Question: I am new in JavaScript and I didn't know how I am getting this error ? I upload my site but I am not able to open my site in any mobile. I think this must be responsive error

That's my code where I having error:
'''
$('#bookNow').live('click', function(){
$('#PU_type').val() == '') {
myRedAlert('Submit Booking', 'Please select pickup location.');
return false;
}
'''
I don't know what is the problem and also I am using the jQuery library
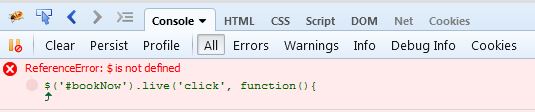
Answer: ## Some Kind of a Standard implemention of jQuery
<URL>
HTML:
'''
<script src="//ajax.googleapis.com/ajax/libs/jquery/1.11.1/jquery.min.js"></script>
<script>
window.jQuery || document.write('<script src="path/to/your/local/fallbackversion/jquery-1.11.1.min.js"><\/script>')
</script>
<script src="path/to/your/application.js"></script>
</body>
'''
And the content of your "path/to/your/application.js" is wrapped into:
'''
(function( window, document, $ ) {
// do your function definitions and whatever doesn't need the document to be ready event
$(function() { // document ready
// do your stuff on the DOM
});
})( window, window.document, window.jQuery )
'''